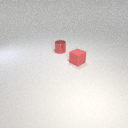
small red rubber cube to the right of small red metal cylinder